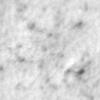
Label: no_change